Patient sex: F
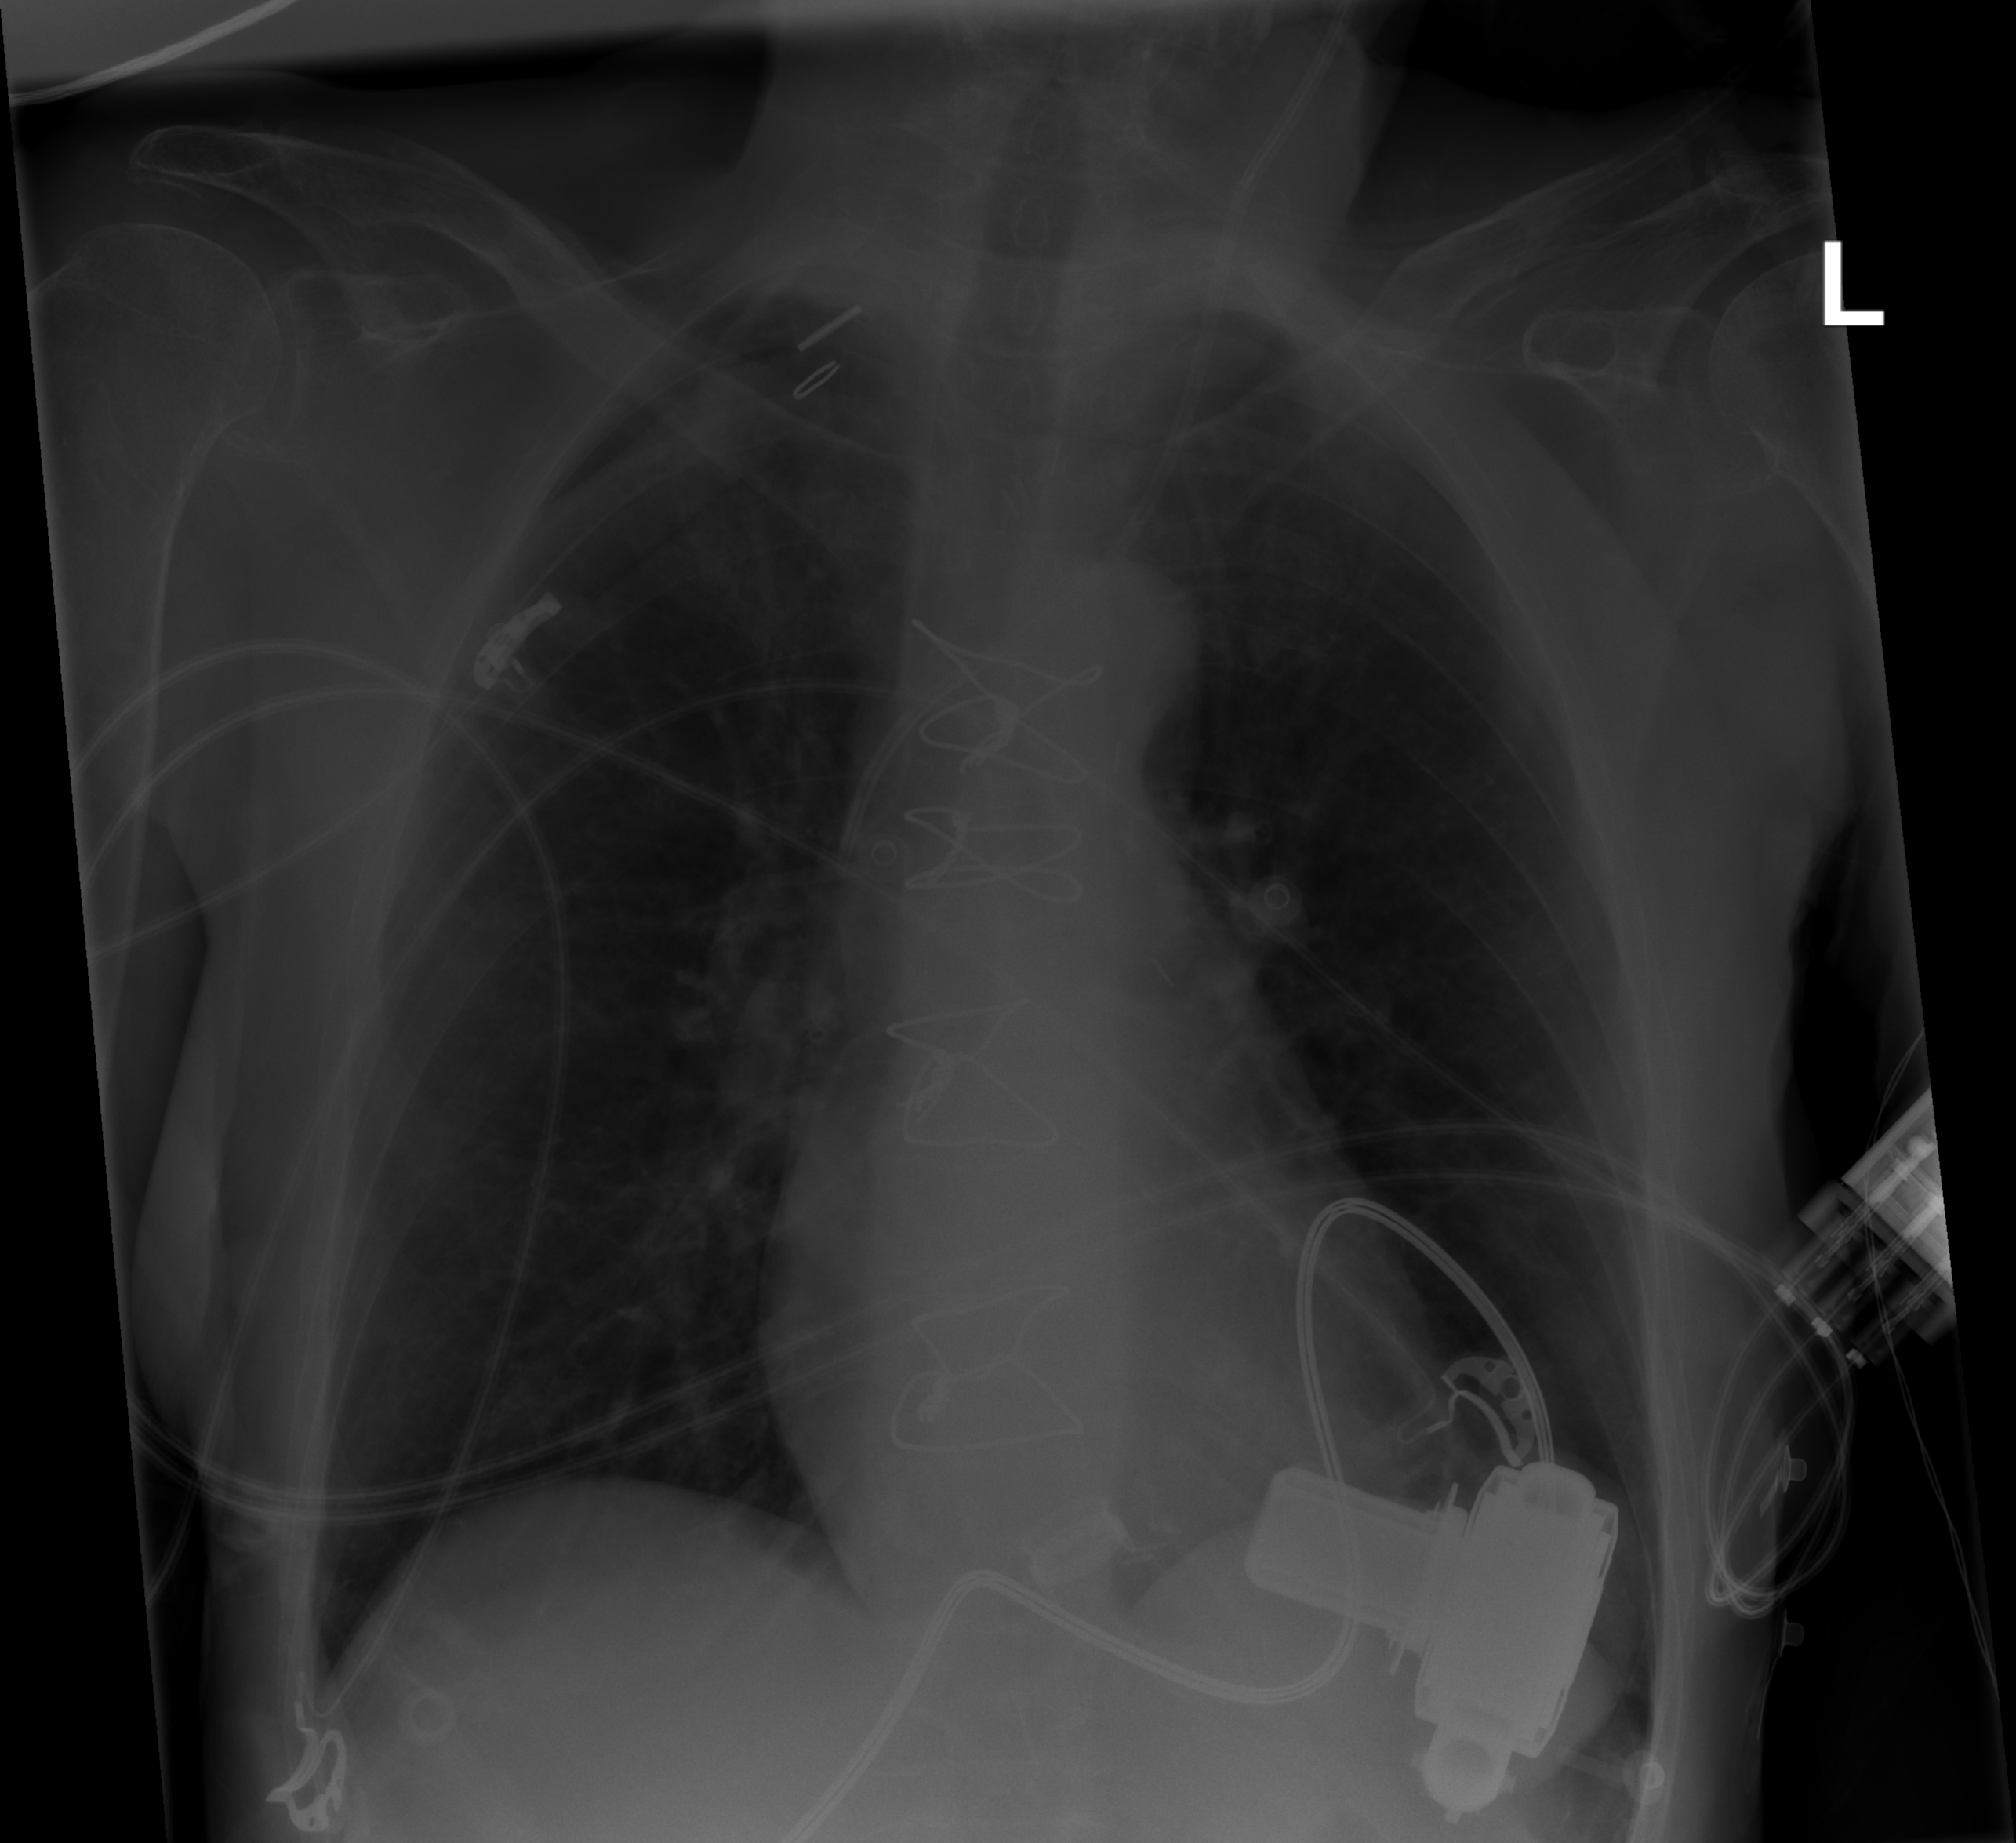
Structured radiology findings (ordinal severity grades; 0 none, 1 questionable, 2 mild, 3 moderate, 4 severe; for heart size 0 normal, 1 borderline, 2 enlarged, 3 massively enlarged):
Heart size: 0
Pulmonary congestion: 1
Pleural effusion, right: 0
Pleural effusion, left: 0
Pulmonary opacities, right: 0
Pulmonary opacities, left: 0
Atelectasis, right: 0
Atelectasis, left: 0